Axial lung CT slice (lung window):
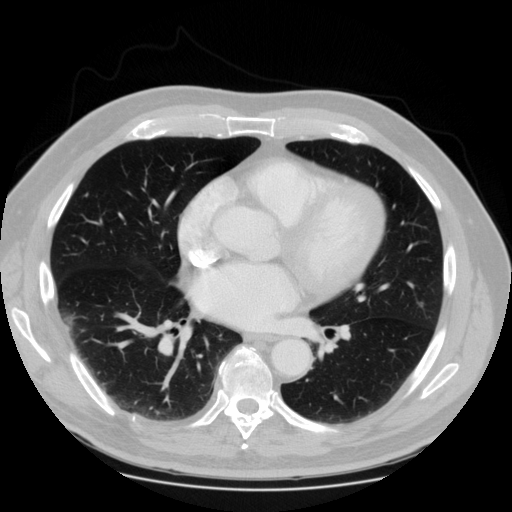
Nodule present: no